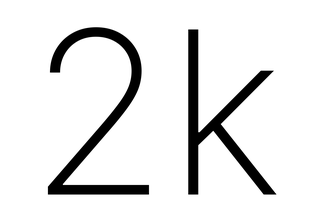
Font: Inter_ExtraLight